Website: apple
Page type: billing-address
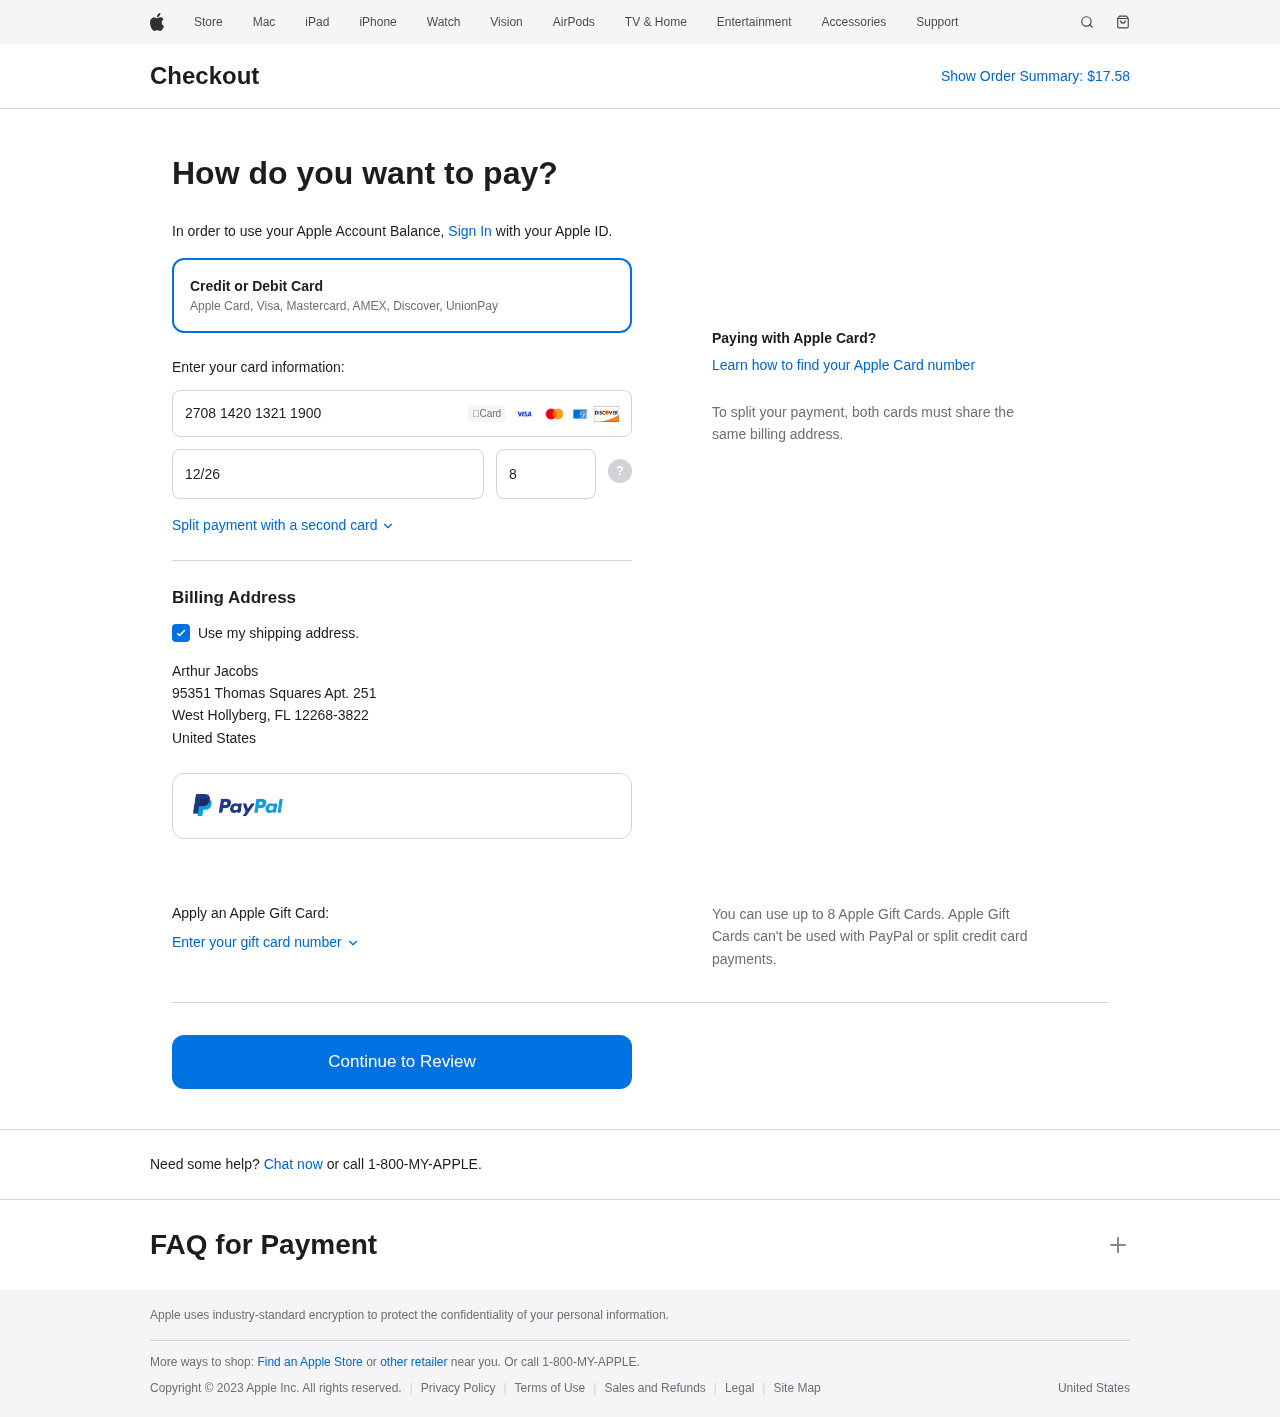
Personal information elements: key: PII_CARD_CVV
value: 811
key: PII_CARD_EXPIRY
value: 12/26
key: PII_CARD_NUMBER
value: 2708 1420 1321 1900
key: PII_CITY
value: West Hollyberg
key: PII_COUNTRY
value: United States
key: PII_FULLNAME
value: Arthur Jacobs
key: PII_POSTCODE_FULL
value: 12268-3822
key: PII_STATE_ABBR
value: FL
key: PII_STREET
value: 95351 Thomas Squares Apt. 251
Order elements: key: ORDER_TOTAL
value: $17.58